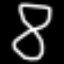
Label: hourglass